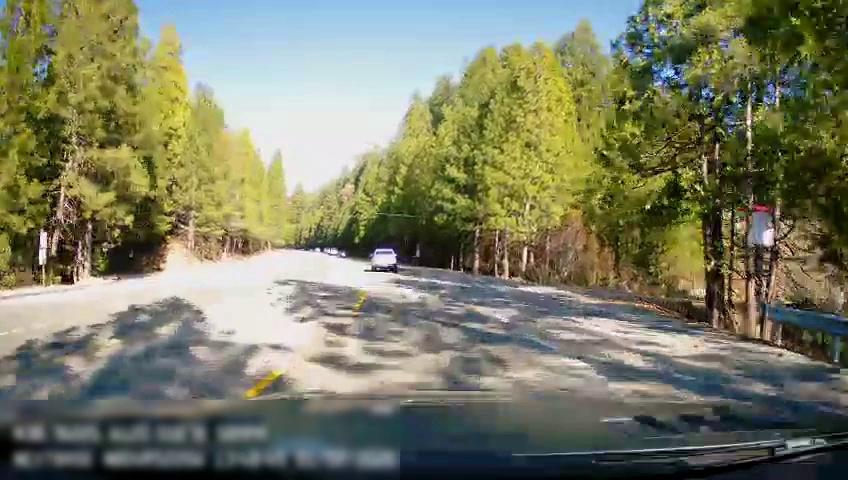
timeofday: Day
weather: Sunny
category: Drivable Space
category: Vehicles | Truck
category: Lanes | Alternate Lane
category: Lanes | Current Lane
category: Lanes | Opposite Lane
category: Traffic | Signs